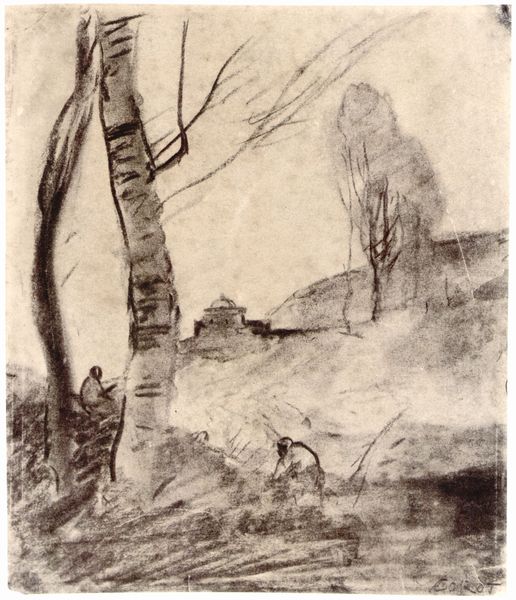
Titel: Die große Birke (Erinnerung an Ariccia)
Künstler: Jean Baptiste Camille Corot
Standort: Princeton (New Jersey)
Institution: The Art Museum, Princeton University
Schlagwörter: baum, berg, dunkel, himmel, laub, mann, schatten, weiß, bäume, landschaft, menschen, sitzen, stadt, ufer, äste, frau, grau, hintergrund, kreide, männer, pastell, schwarz, skizze, zeichnung, gebäude, gras, haus, schnee, tier, wiese, architektur, mensch, signatur, ast, baumstamm, birke, feld, hügel, natur, stamm, wind, busch, hütte, kirche, schnell, zwei, abstrakt, graphik, kahl, herbst, winter, arbeiter, figuren, kuppel, sturm, wetter, stimmung, ruine, bücken, kohle, technik, schwarz-weiß, bleistift, kohlezeichnung, verschwommen, verwischt, kapelle, tempel, corot, pastellkreide, wisch, skizzenhaft, flüchtig, sähen, huas, schwar-weiß